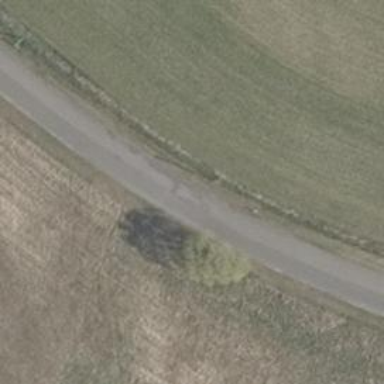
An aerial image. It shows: Unclassified road with asphalt surface.